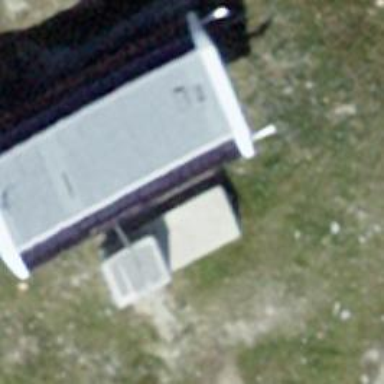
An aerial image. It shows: Chair lift.